Field crop: tomato
Growth stage: 1
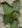
Species: solanum